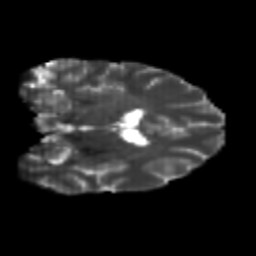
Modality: T2w
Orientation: coronal
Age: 20
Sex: male
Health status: healthy
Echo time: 0.074 s